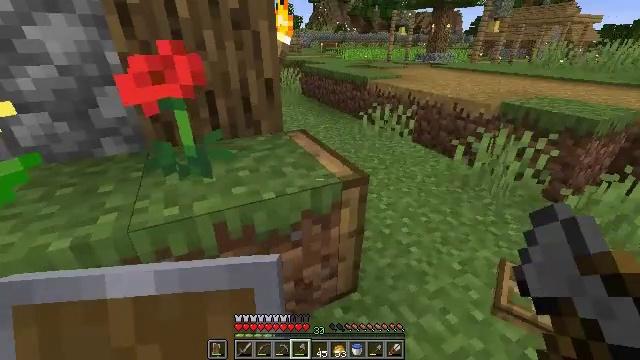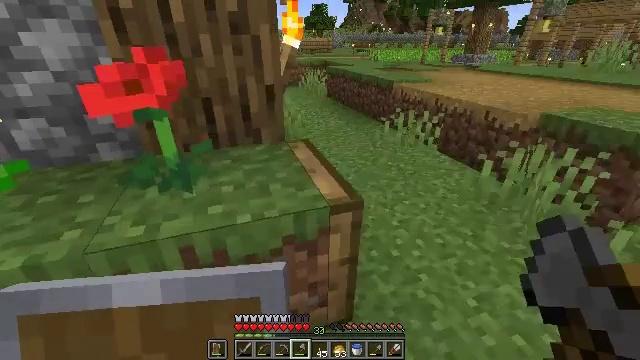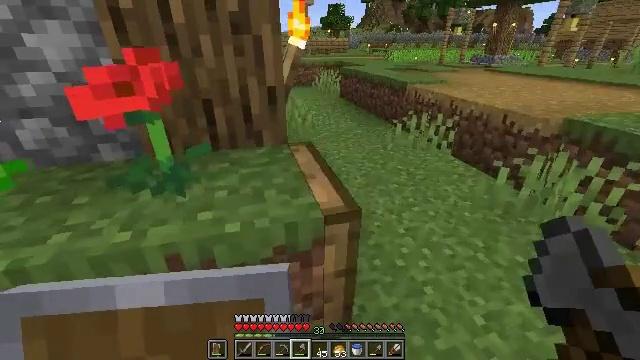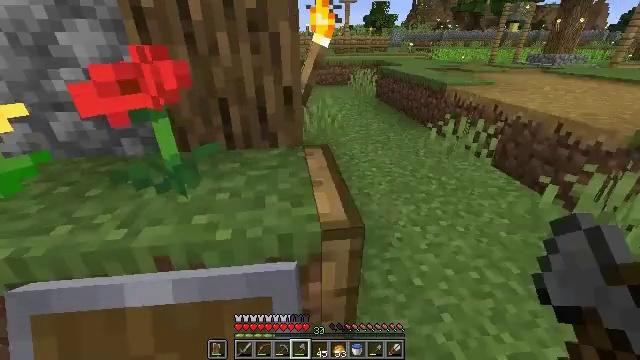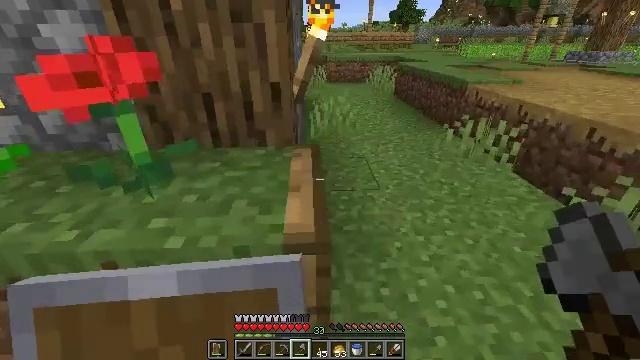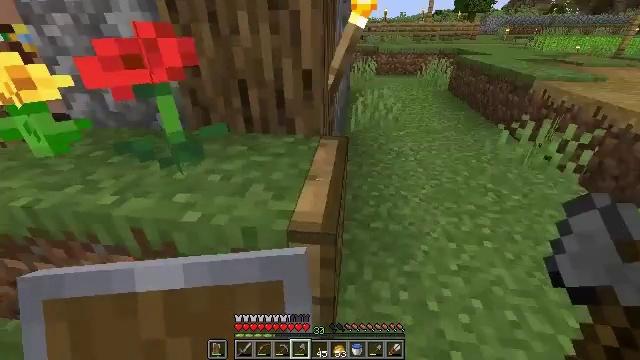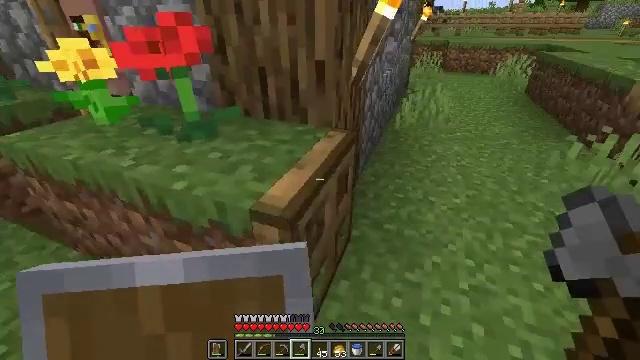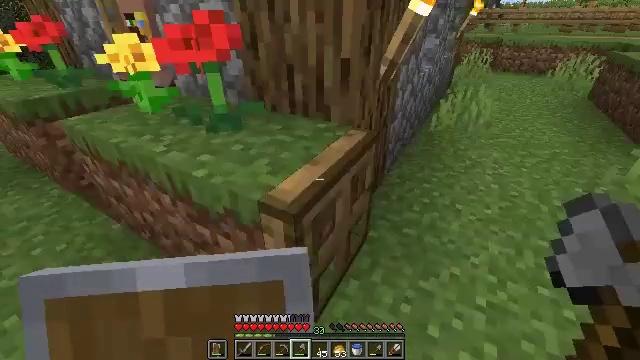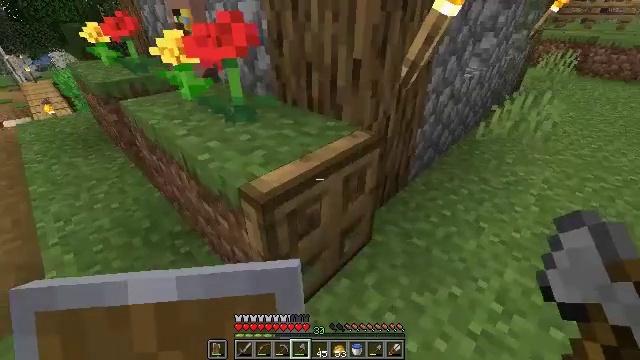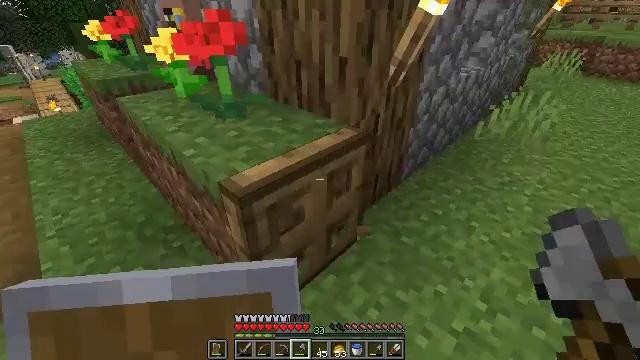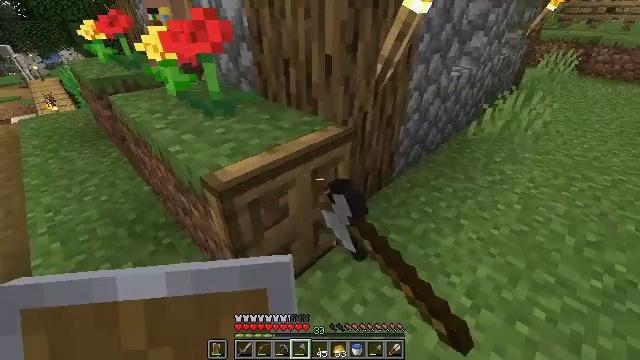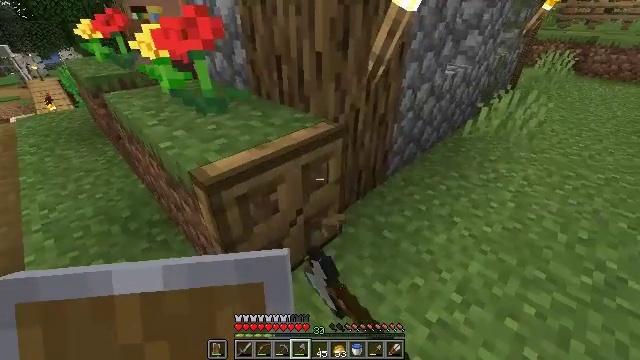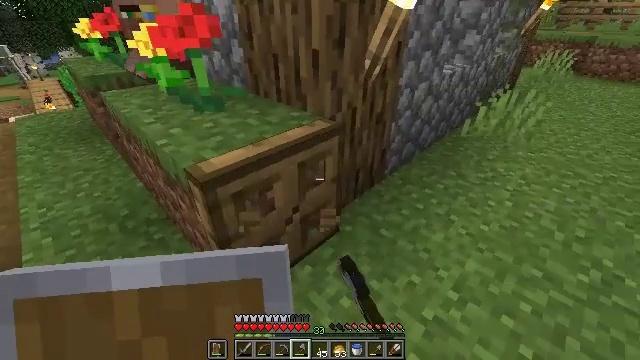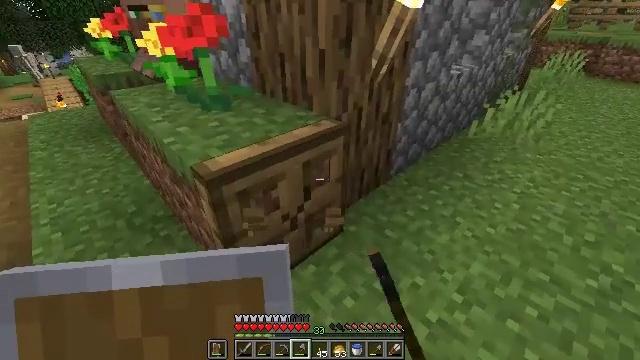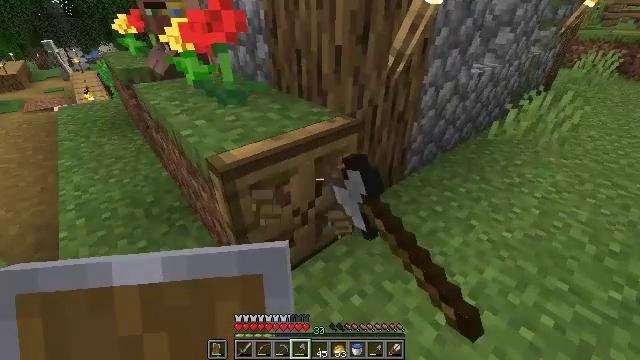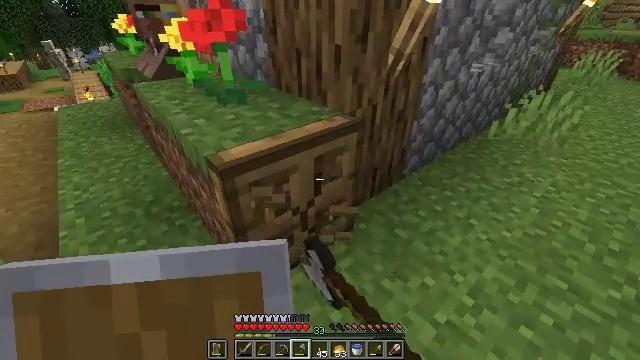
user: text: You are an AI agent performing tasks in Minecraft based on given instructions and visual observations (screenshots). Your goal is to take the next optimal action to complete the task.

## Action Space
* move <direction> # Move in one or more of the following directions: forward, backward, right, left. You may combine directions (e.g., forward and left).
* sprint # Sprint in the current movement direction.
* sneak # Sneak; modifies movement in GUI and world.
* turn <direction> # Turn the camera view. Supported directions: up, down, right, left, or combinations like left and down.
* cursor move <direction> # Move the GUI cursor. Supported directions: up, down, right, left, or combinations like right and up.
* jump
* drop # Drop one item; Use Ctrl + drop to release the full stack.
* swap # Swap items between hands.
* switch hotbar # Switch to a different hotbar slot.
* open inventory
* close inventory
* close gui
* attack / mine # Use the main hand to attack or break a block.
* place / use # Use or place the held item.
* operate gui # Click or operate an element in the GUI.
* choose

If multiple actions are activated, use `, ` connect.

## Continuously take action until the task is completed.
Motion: motion action
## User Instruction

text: Remove the oak trapdoor from its place.
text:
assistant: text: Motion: move forward and move right, turn left
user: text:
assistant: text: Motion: move forward and move right, turn left
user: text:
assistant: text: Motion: move forward and move right, turn left
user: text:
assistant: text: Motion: move right, turn left
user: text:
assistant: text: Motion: move right, turn left and down
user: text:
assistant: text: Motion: move right, turn left and down
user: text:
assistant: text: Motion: move right, turn left
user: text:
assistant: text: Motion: move right, turn left
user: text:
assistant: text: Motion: turn left, attack / mine
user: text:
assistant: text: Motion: attack / mine
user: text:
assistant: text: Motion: attack / mine
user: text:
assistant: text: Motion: attack / mine
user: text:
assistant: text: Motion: turn left, attack / mine
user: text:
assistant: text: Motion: turn left, attack / mine
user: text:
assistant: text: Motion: attack / mine
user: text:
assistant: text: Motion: attack / mine
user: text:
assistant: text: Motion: attack / mine
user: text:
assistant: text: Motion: attack / mine
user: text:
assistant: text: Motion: attack / mine
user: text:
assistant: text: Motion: attack / mine
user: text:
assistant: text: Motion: attack / mine
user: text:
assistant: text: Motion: attack / mine
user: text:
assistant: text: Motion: attack / mine
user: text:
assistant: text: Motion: attack / mine
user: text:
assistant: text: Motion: attack / mine
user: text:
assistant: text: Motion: attack / mine
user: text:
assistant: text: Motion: attack / mine
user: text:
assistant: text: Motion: attack / mine
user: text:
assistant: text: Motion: attack / mine
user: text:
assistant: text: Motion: attack / mine